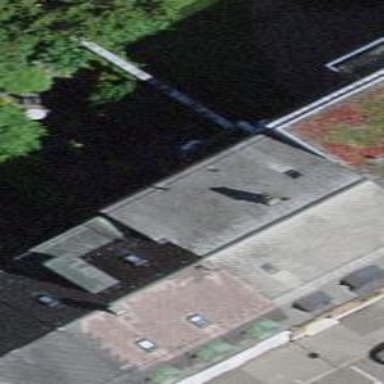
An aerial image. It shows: Apartment building with double saltbox roof shape.